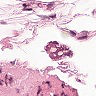
Metastatic tissue present: no